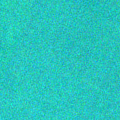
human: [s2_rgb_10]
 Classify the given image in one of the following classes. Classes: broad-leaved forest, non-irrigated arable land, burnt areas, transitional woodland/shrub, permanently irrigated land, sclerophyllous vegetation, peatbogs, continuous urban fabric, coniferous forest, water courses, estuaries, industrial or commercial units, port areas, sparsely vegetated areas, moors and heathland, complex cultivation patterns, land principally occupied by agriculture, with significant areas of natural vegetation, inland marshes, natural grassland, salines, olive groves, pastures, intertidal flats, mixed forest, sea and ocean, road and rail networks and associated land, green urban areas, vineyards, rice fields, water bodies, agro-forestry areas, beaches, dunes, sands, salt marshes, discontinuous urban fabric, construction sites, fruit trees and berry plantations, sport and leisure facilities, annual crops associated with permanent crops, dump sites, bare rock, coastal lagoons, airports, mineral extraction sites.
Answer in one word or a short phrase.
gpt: sea and ocean